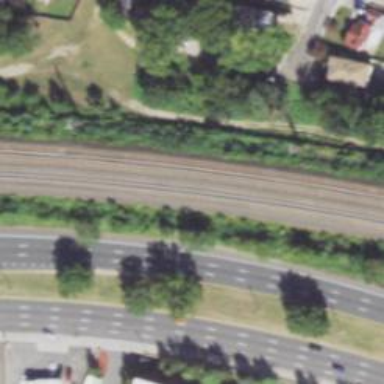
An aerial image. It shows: Electrified railway with rail tracks.